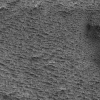
Atmospheric dust classification: not_dusty